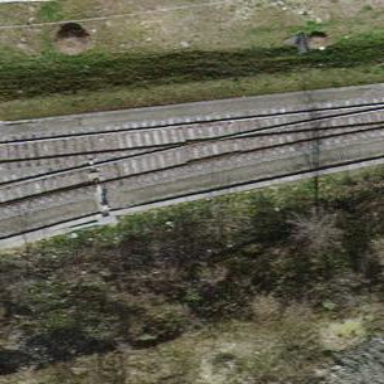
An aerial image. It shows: Single railway spur track.